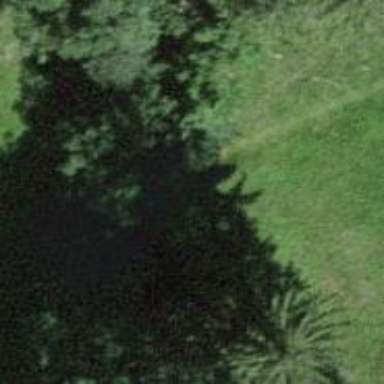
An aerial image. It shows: Path leading to bridge.